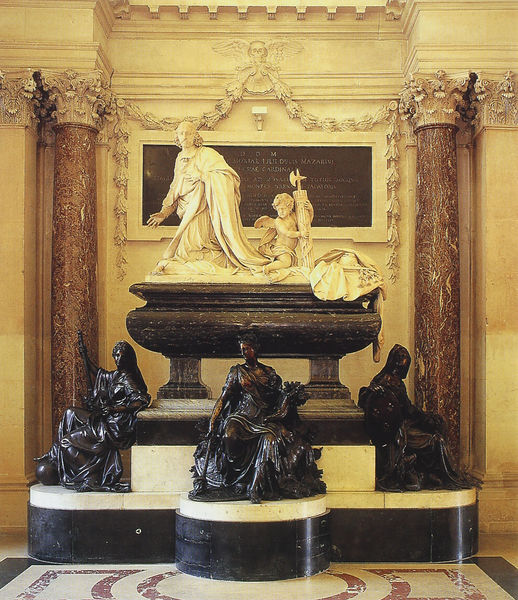
Titel: Grabmal des Kardinals Mazarin
Künstler: Antoine Coysevox
Institution: Paris, Institut de France
Schlagwörter: mann, nackt, umhang, frauen, sitzen, frau, marmor, schwarz, säulen, tuch, stein, kirche, decke, kind, girlande, engel, putto, statue, könig, tafel, inschrift, verzierung, plastik, knien, helm, altar, grab, axt, museum, beil, grabmal, epitaph, sankt, saule, marmour